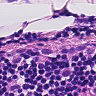
Metastatic tissue present: yes